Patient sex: M
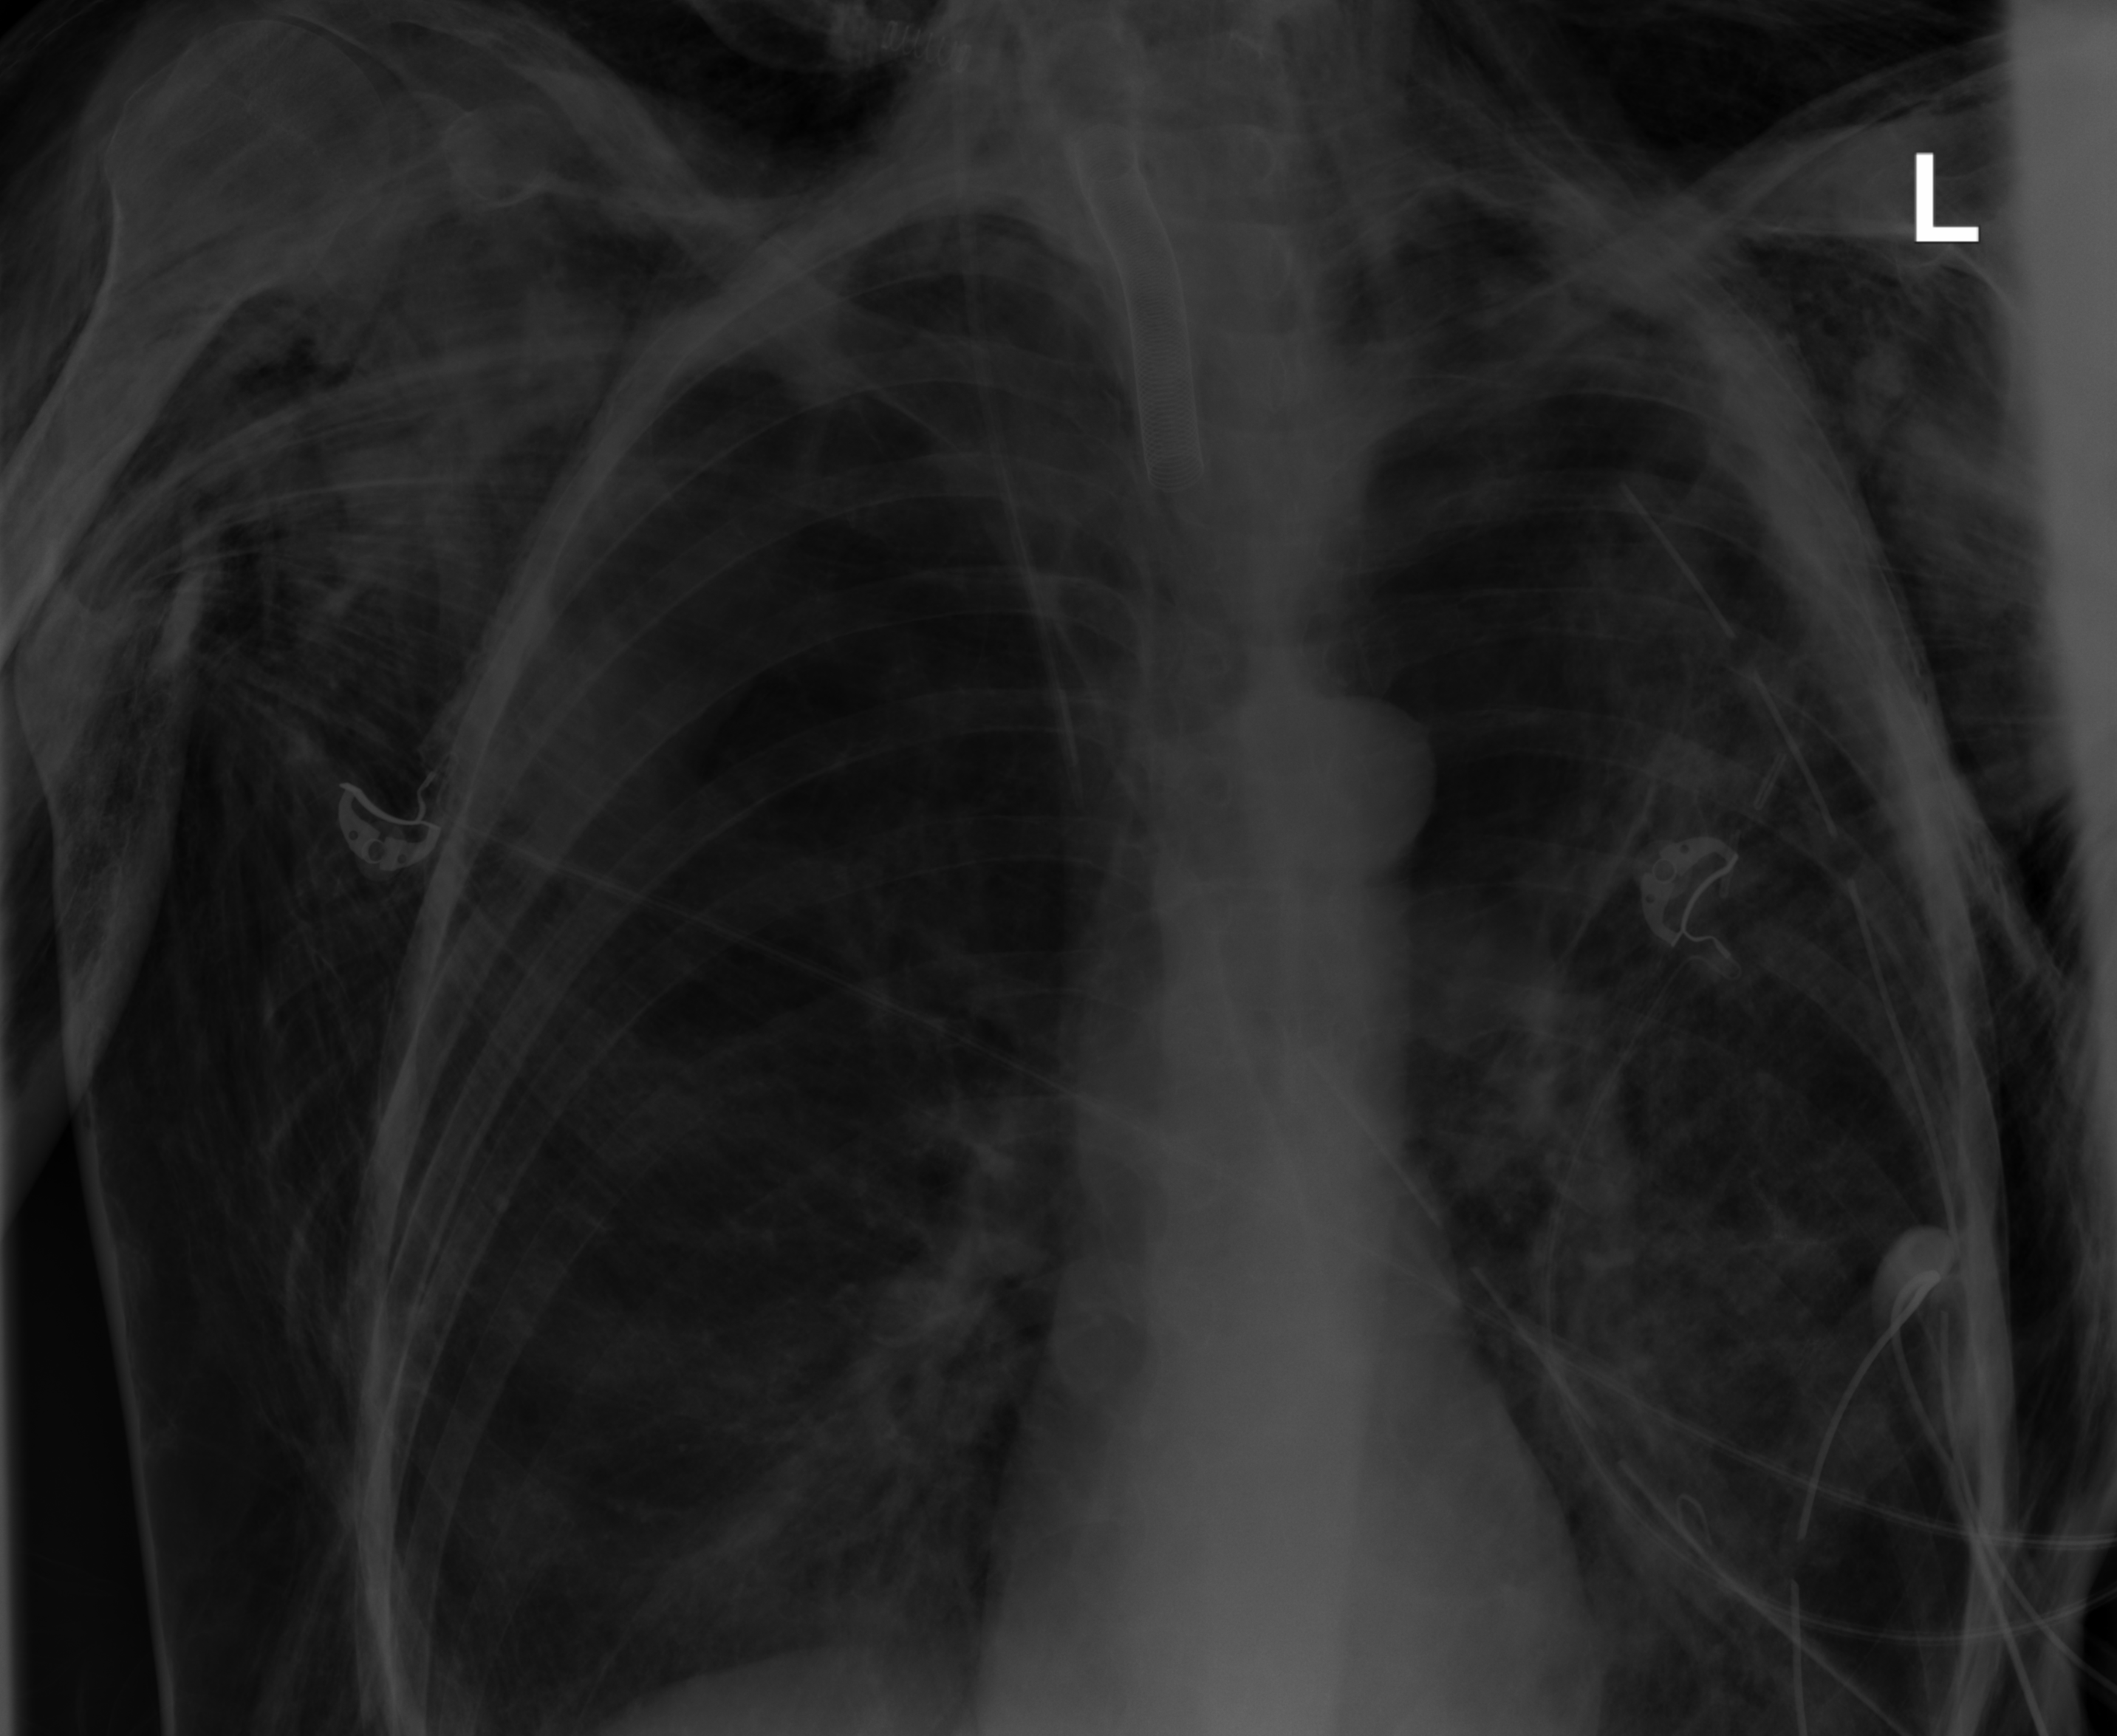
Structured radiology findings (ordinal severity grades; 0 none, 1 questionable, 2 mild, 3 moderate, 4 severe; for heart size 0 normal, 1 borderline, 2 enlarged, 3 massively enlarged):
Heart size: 0
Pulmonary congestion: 0
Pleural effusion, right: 0
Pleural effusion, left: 0
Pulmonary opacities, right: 0
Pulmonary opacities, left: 0
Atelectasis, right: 0
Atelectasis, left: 2